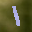
Label: 1